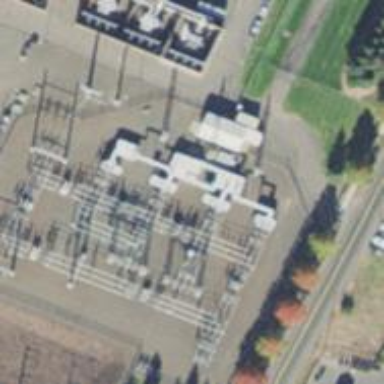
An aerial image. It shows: Switch used for power control.